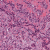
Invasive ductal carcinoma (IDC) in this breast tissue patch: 1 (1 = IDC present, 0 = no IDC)